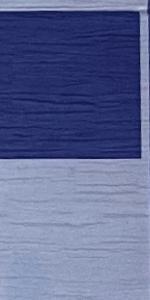
Label: Empty